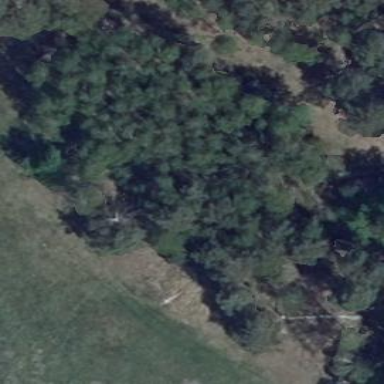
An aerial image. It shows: Forest area.